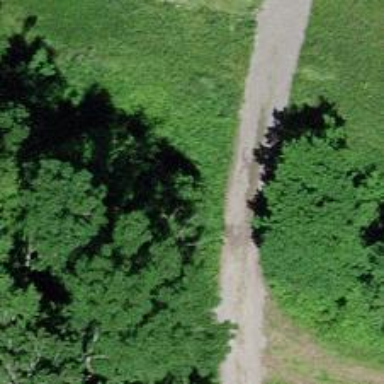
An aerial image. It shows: Culvert tunnel.